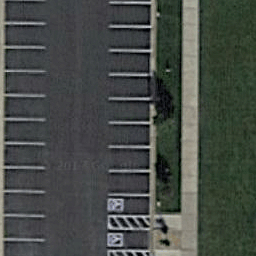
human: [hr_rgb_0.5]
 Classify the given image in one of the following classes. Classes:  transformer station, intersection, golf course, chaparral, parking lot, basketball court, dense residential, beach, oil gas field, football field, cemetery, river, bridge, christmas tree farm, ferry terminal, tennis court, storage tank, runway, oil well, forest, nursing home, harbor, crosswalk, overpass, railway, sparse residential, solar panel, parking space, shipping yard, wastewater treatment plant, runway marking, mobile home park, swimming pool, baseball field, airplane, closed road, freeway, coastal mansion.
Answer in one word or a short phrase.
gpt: parking space